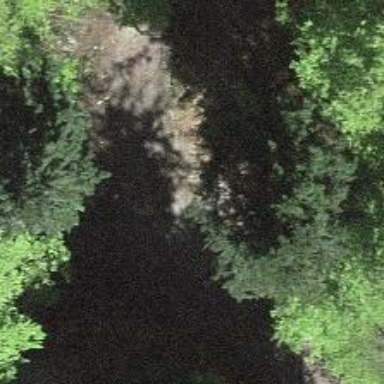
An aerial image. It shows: Culvert tunnel.